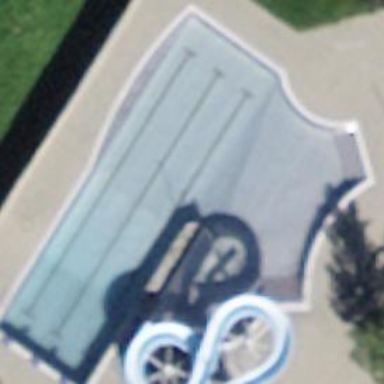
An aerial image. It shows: Swimming pool within leisure land area designed for swimming activities.